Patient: sex F, age 76
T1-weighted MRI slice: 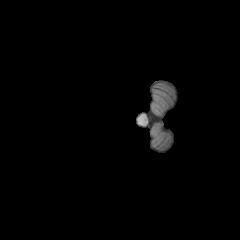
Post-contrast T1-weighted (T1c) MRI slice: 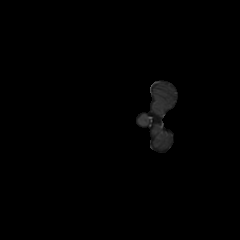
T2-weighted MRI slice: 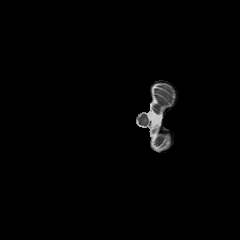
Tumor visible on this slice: no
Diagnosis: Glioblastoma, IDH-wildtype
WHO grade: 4